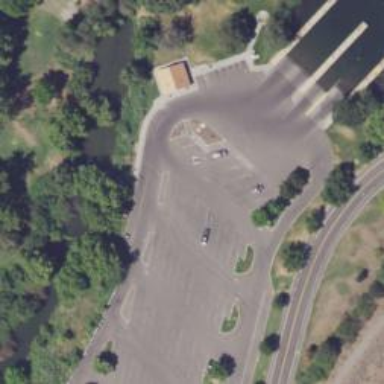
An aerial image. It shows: Parking space is available.